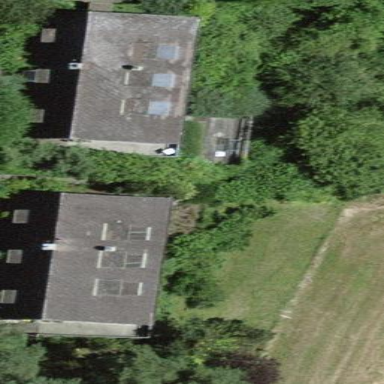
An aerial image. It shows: Residential building.